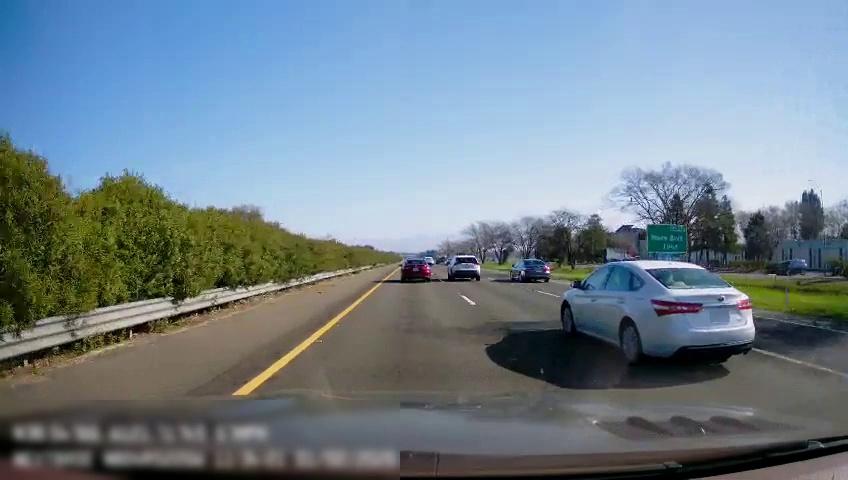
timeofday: Day
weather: Sunny
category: Drivable Space
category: Vehicles | Car
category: Vehicles | Car
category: Vehicles | Car
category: Vehicles | Car
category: Vehicles | SUV
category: Lanes | Current Lane
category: Lanes | Current Lane
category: Lanes | Alternate Lane
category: Lanes | Alternate Lane
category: Traffic | Signs